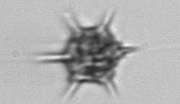
Label: Dictyocha